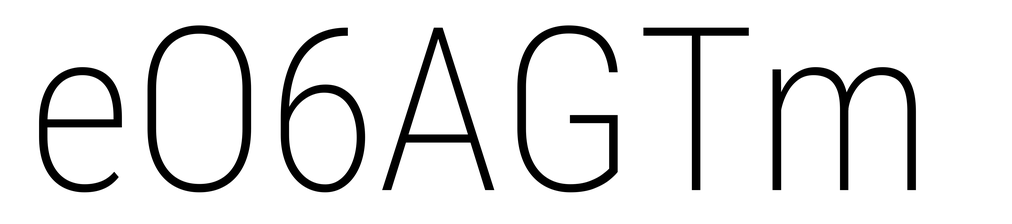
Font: Roboto_Condensed_ExtraLight